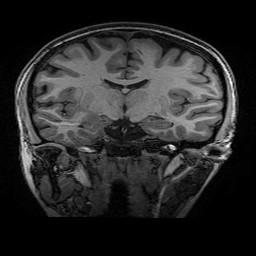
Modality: T1w
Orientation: sagittal
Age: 26
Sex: female
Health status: healthy
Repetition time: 2.53 s
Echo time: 0.0034 s